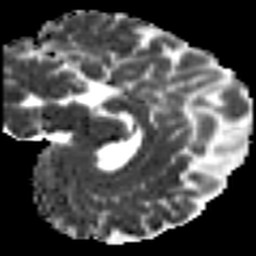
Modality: MD
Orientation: sagittal
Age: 25
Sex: female
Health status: healthy
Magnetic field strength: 3 T
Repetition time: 8.4 s
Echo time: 0.0926 s